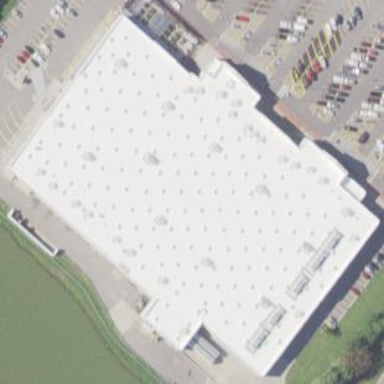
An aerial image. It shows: Supermarket building.